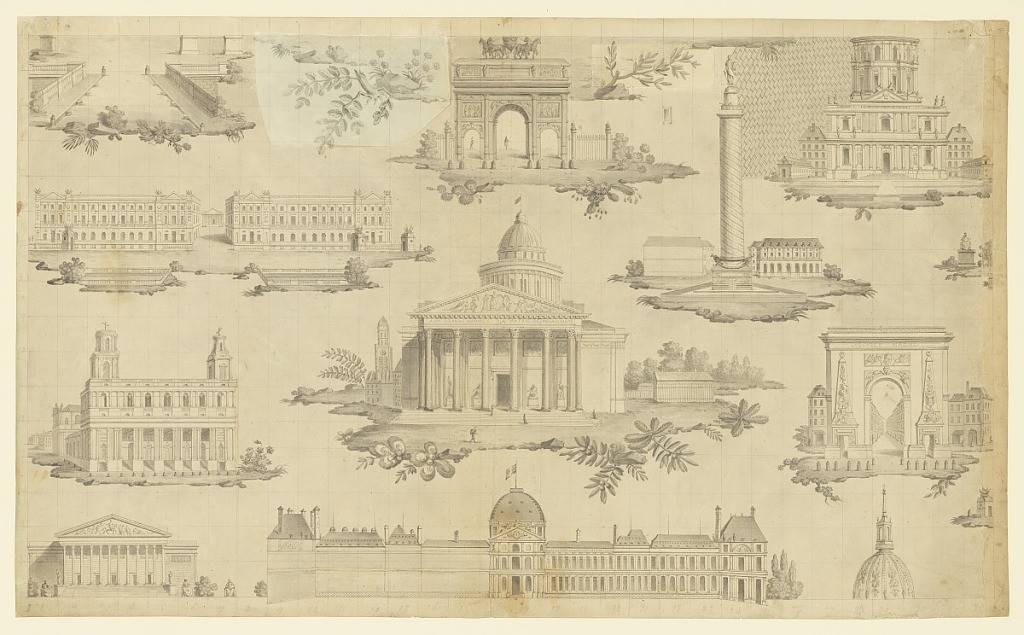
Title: Textile Design: Les Monuments de Paris (The Monuments of Paris)
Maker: Hartmann et Fils, Munster, France
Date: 1810–15
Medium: Pen and ink, brush and gray wash on white paper, mounted
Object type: Drawing
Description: Textile design; cartoon for cotton printing, squared for transfer. The design comprises ten monuments of the city of Paris, France: upper left: the Pont de la Concorde; upper center, the Arc de Triomphe du Carrousel; upper right, the chapel of Les Invalides; center left, the Place de la Concorde; center, The Church of St. Geneviève; center right, the column of the Place Vendôme; lower left, the Church of Saint Sulpice; lower right, the Port Saint Denis; bottom left, the Chambre des Deputés; bottom center, the Palais des Tuileries.